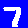
Digit: 7